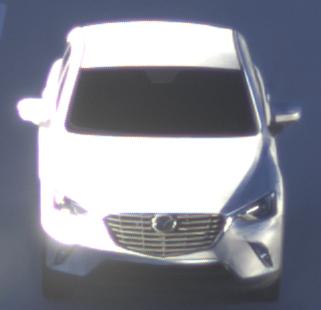
Make: Mazda
Model: CX-3 SKYACTIV-G 120
Detailed model: CX-3 (DK)
Model produced from: 2015/06
Model produced until: 2018/06
Doors: 5
Color: white
Road condition: dry road
Daytime: sunrise or sunset
Contrast: high contrast